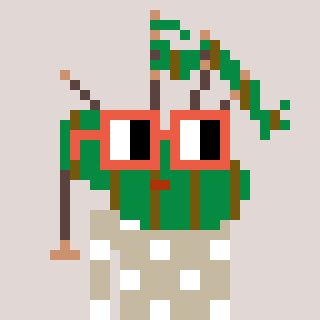
a pixel art character with square orange glasses, a bagpipe-shaped head and a bege-colored body on a warm background